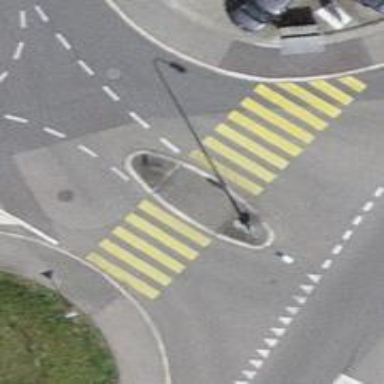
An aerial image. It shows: Footway with zebra crossing.